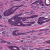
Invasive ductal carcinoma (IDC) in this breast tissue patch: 1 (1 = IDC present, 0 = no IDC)